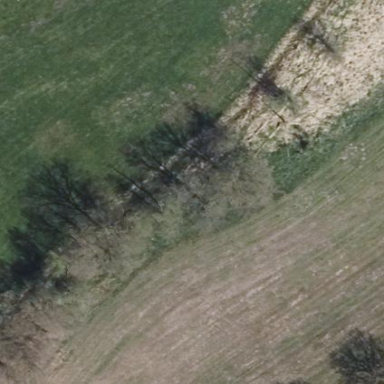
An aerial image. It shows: Area covered with grass.